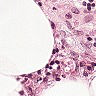
Metastatic tissue present: no